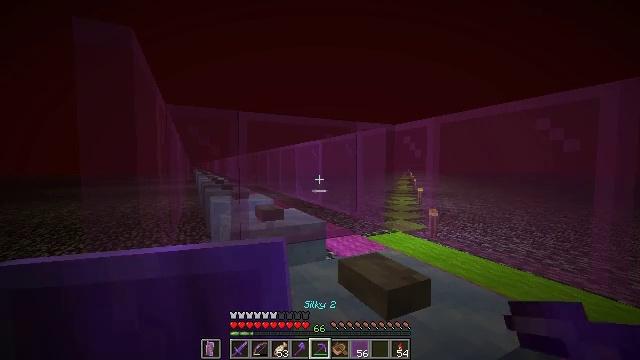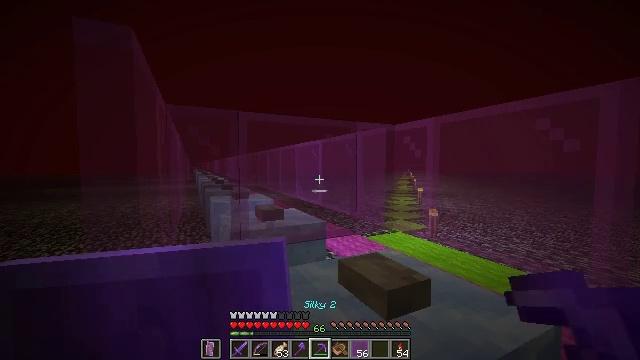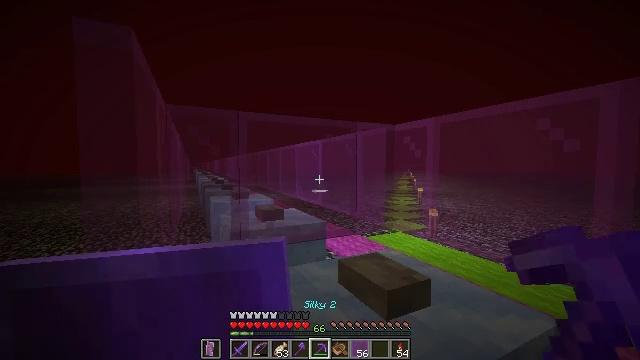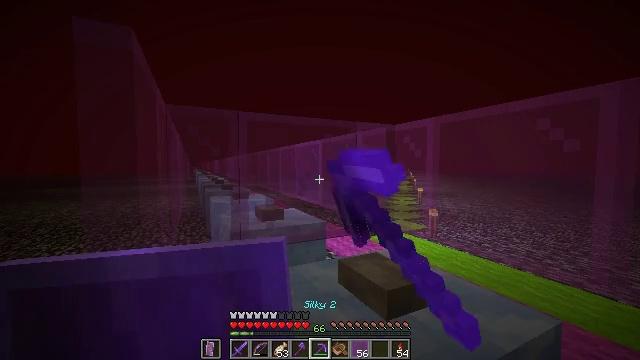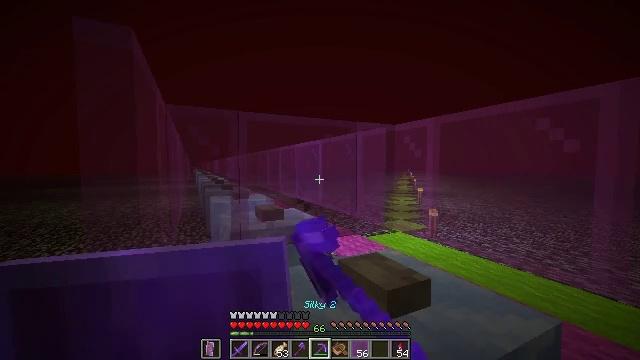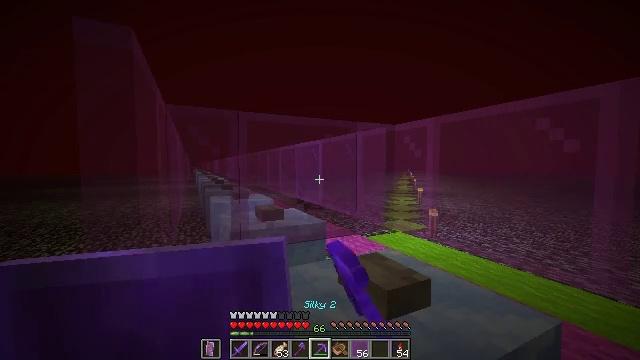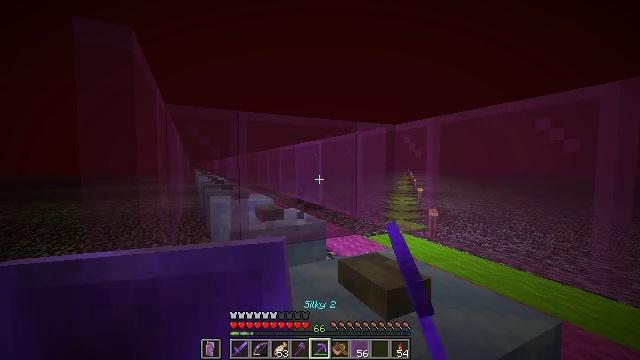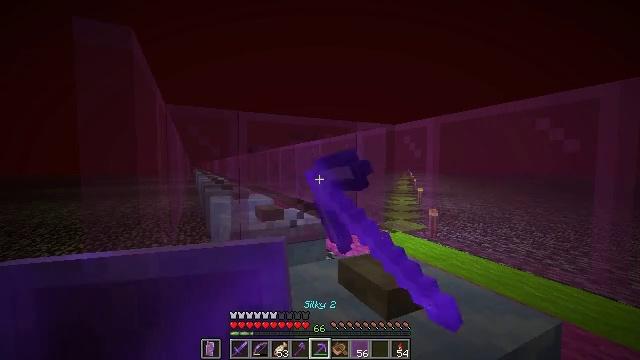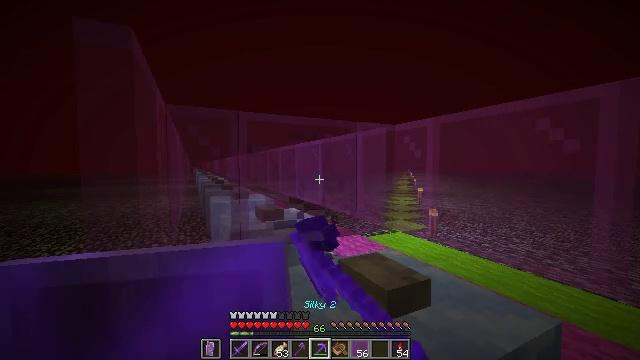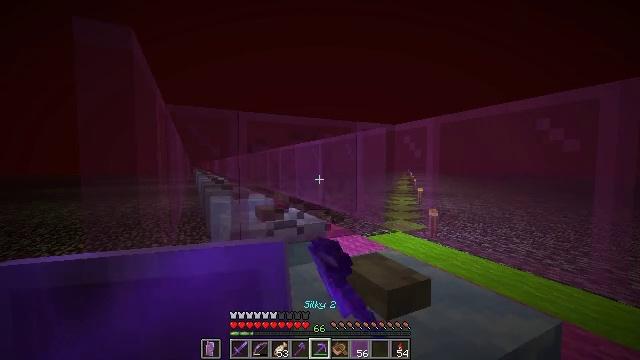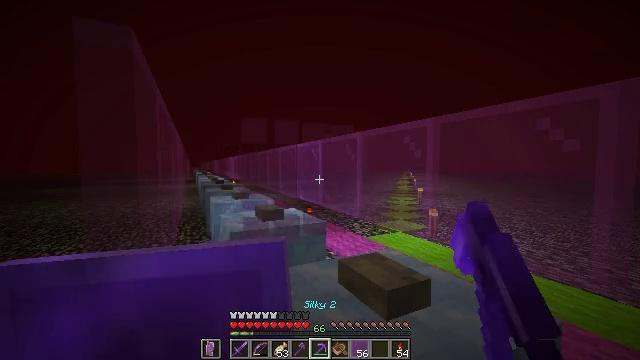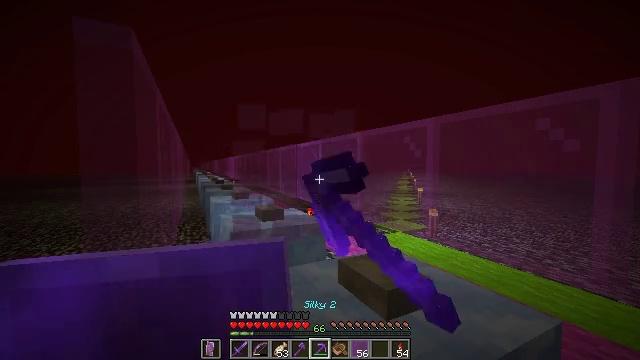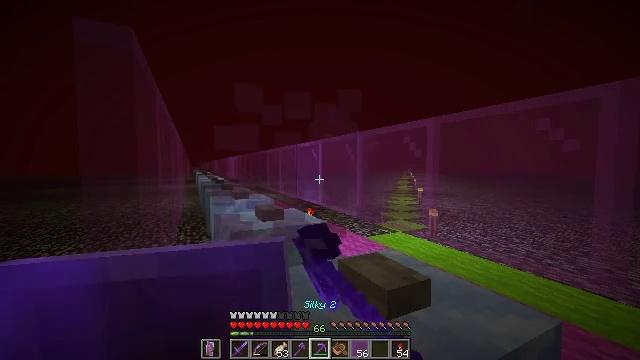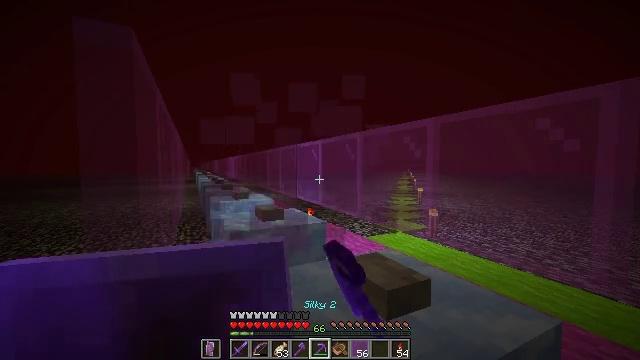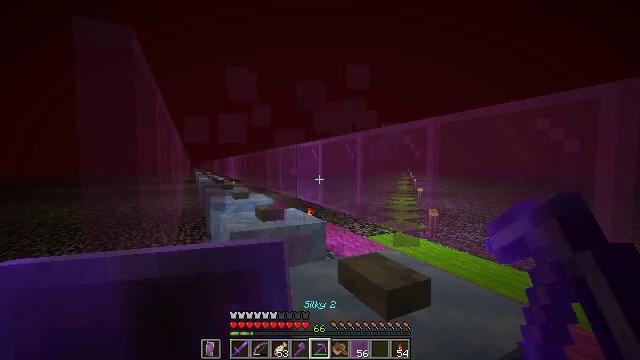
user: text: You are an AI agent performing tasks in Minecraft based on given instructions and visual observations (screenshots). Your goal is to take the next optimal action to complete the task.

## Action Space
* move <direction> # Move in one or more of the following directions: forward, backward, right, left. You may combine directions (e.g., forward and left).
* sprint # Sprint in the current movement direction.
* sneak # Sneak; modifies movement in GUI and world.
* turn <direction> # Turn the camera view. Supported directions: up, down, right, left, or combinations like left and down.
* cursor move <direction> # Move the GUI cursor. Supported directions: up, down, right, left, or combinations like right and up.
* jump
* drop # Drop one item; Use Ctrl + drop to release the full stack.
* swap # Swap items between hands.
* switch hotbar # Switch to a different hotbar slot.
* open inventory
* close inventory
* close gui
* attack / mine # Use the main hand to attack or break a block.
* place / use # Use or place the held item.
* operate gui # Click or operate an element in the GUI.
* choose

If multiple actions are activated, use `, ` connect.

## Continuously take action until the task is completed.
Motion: motion action
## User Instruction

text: Destroy the magenta stained glass pane.
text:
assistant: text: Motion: no_op
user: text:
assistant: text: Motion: attack / mine
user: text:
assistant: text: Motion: attack / mine
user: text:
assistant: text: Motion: attack / mine
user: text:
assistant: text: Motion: attack / mine
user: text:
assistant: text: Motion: attack / mine
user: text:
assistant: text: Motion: attack / mine
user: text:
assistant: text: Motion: attack / mine
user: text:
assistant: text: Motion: attack / mine
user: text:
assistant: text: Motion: attack / mine
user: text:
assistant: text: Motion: attack / mine
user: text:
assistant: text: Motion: attack / mine
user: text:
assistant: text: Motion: attack / mine
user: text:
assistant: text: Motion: attack / mine
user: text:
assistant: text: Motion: attack / mine